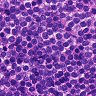
Metastatic tissue present: no